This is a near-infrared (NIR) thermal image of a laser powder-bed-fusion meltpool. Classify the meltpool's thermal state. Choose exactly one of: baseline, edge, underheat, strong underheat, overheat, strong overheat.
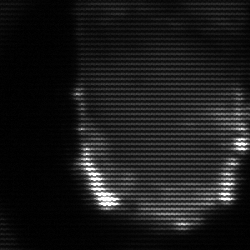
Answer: baseline